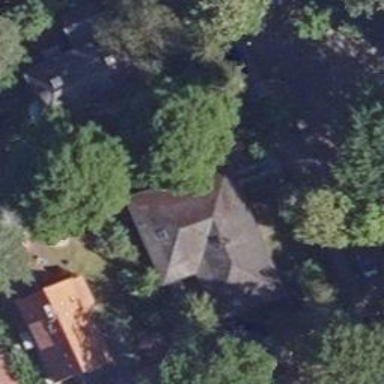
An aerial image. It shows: View of roof edge.